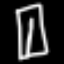
Label: pants